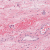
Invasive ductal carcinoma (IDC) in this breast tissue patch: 0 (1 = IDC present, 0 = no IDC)